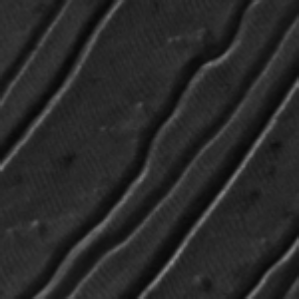
Label: frost